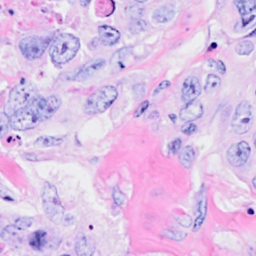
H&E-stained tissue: Breast